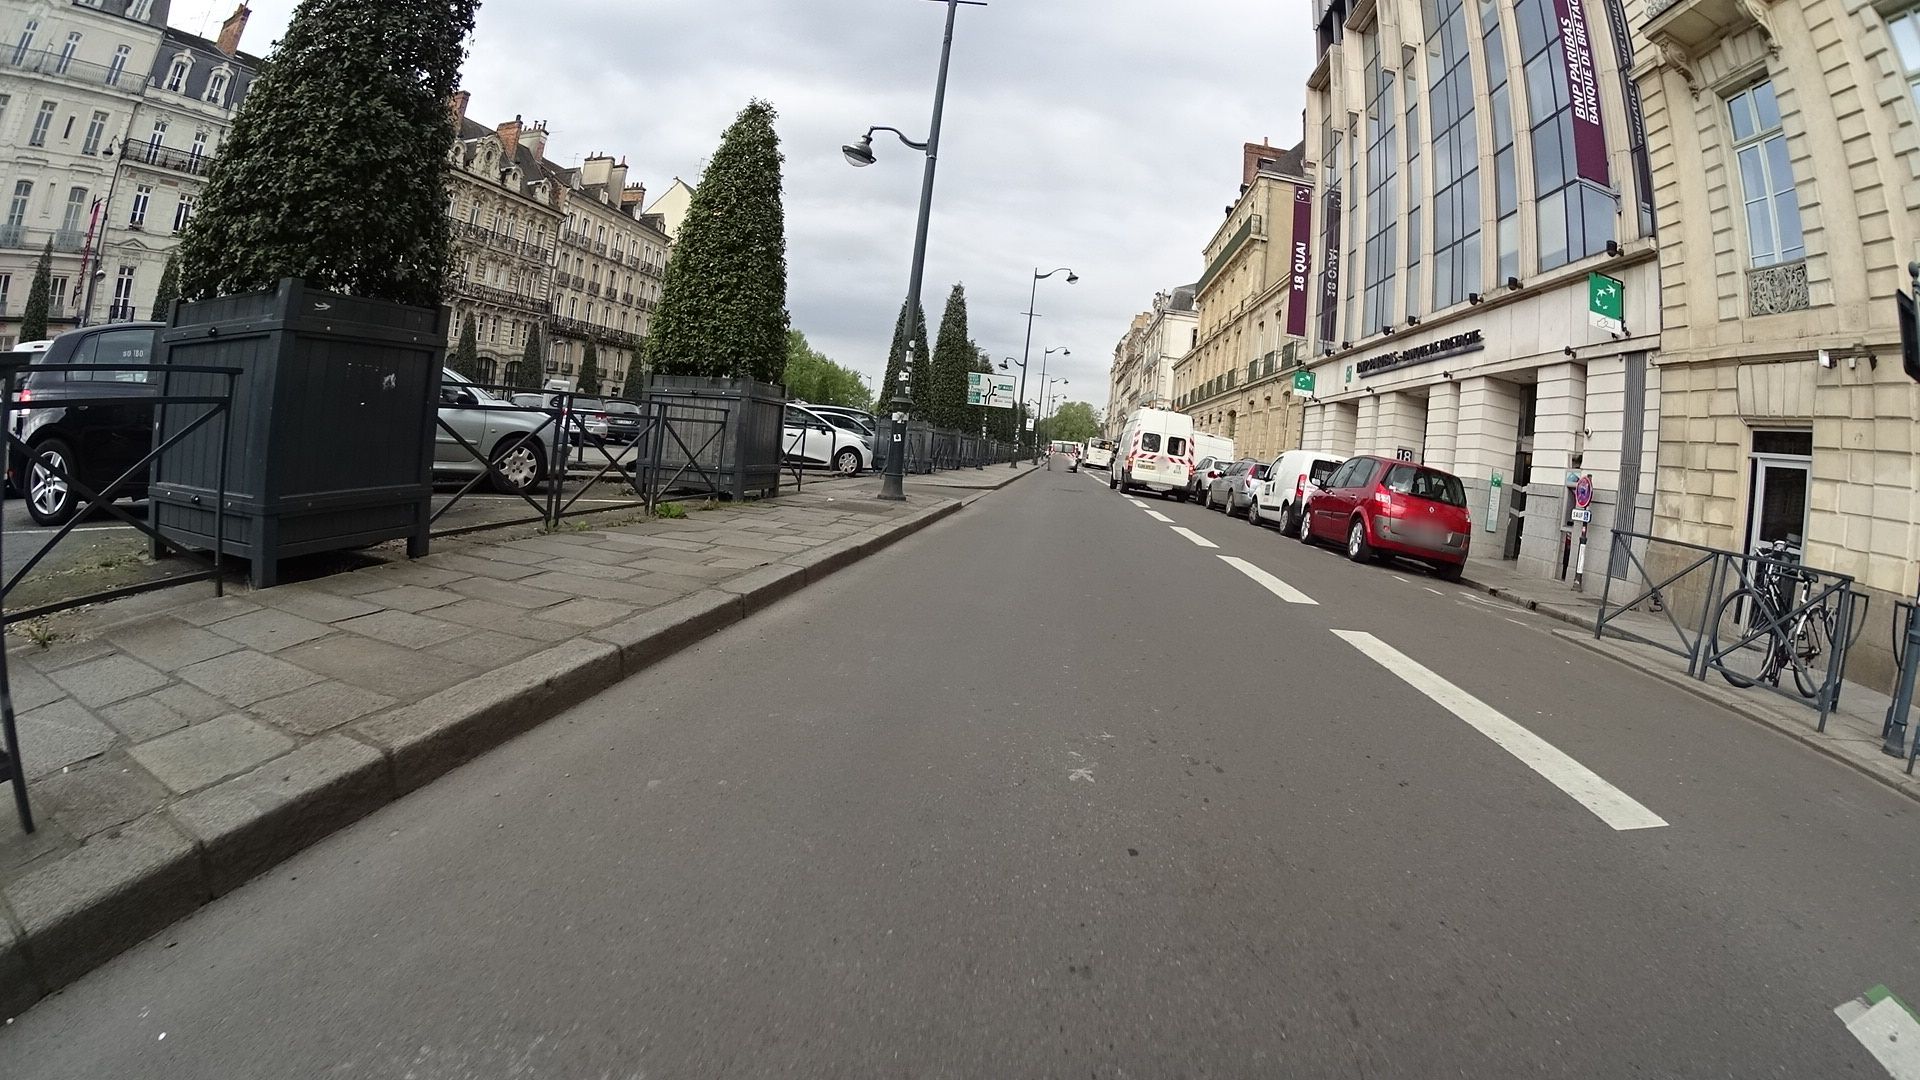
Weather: cloudy
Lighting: day
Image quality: good
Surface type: driving surface
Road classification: footway
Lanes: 1
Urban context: urban centre
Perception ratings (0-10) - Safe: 7.2, Lively: 7.6, Beautiful: 9.01, Boring: 0.62, Depressing: 3.51, Wealthy: 9.29